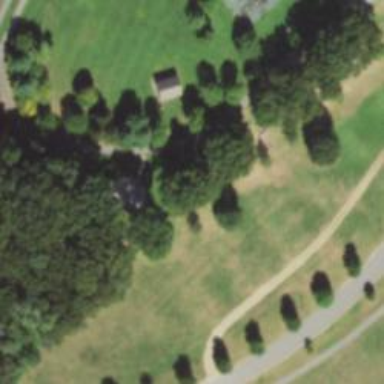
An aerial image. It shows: Path.